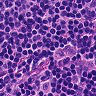
Metastatic tissue present: no